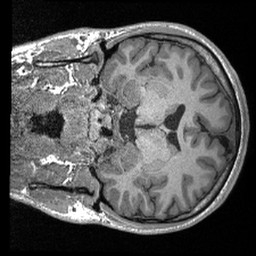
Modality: T1w
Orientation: coronal
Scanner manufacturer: siemens
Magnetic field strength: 3 T
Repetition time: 2.4 s
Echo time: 0.00213 s